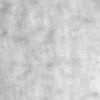
Label: no_change